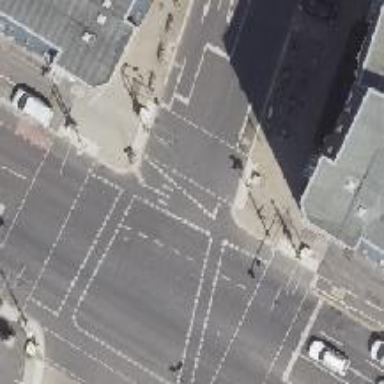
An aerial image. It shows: Crossing with traffic signals.